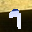
Label: 9